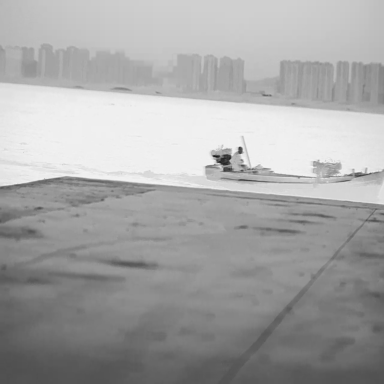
There is a bulk_carrier in the infrared image.